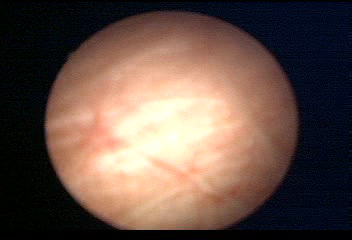
Modality: WLC
Class: Normal mucosa
Bladder cancer association: No